五年级 · 立体几何学
（2021 春・定陶区校级期中）求下列长方体的体积和表面积

(1)

棱长 6 厘米的正方体

(2)

长 4 厘米, 宽 2 厘米, 高 3 厘米
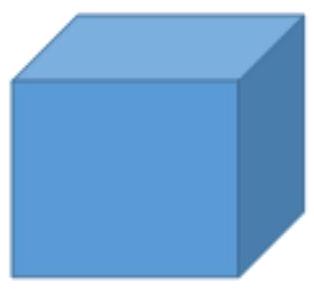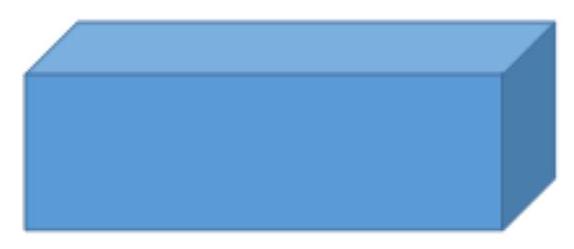
答案: 解(1) $6 \times 6 \times 6=216$ (立方厘米)

$6 \times 6 \times 6=216$ (平方厘米)

答: 这个正方体的体积是 216 立方厘米, 表面积是 216 平方厘米.

(2) $4 \times 2 \times 3=24$ (立方厘米)

$(4 \times 2+4 \times 3+2 \times 3) \times 2$

$=(8+12+6) \times 2$

$=26 \times 2$

$=52$ (平方厘米)

答: 这个长方体的体积是 24 立方厘米, 表面积是 52 平方厘米.